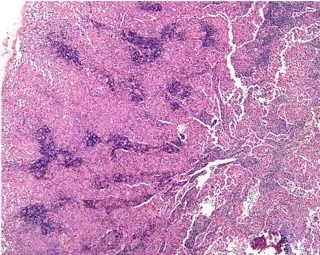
Patient 2 lymph node biopsy. Panel of microphotographs from cervical lymph node biopsy of patient 2 indicating LCH: (A) Lymph node biopsy showing a patchy infiltration of Langerhans cells (Hematoxylin and Eosin stain, magnification 40X).
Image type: pathology (h&e)